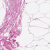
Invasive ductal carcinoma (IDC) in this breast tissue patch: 0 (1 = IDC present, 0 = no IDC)